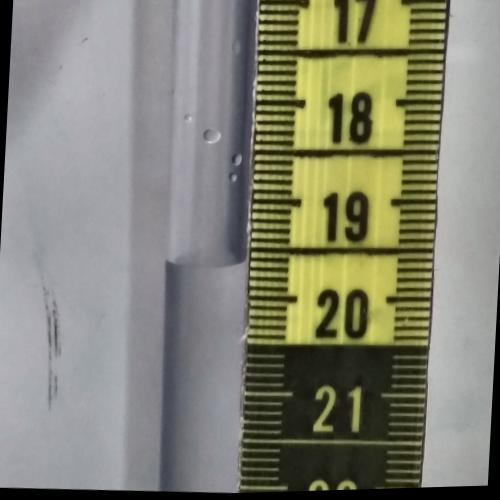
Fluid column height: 19.6 cm